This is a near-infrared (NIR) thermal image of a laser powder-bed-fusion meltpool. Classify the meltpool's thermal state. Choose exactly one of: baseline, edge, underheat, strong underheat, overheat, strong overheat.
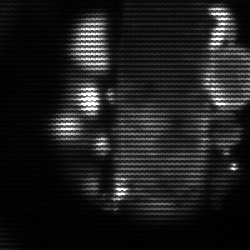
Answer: strong underheat